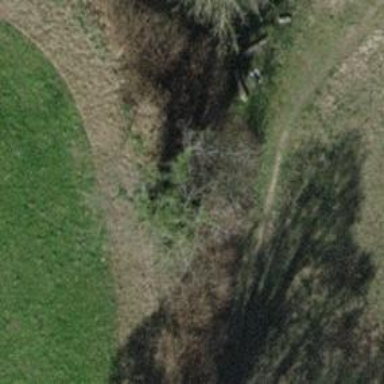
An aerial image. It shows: Brown bench.